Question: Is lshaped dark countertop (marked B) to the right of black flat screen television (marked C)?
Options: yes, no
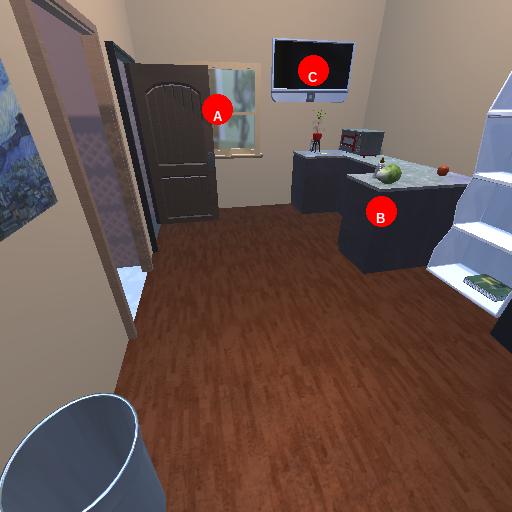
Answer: yes